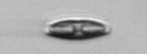
Label: pennate